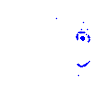
Particle: electron